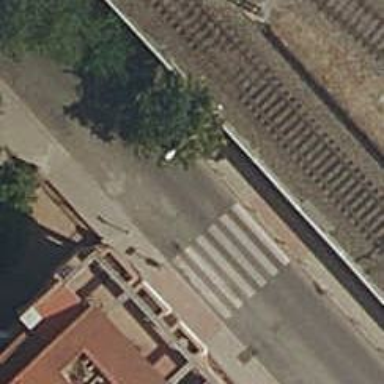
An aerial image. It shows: Uncontrolled road crossing.